Question: Similar to how Apple did it in their music app:

I want to have a 'UITableViewController', but how would I best go about only showing the cells if there's content, otherwise show that "no content" message. Just put a 'UIView' on top of the table view?
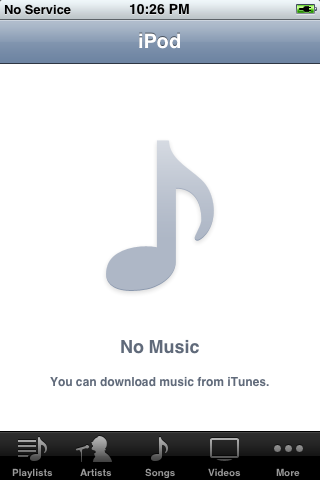
Answer: Design a (UIView) as you wish, add that view to self.view and position it on top of your table view. Make it hidden initially. Then inside '- (NSInteger)tableView:(UITableView *)tableView numberOfRowsInSection:(NSInteger)section' method, you can do something like this.
'''
- (NSInteger)tableView:(UITableView *)tableView numberOfRowsInSection:(NSInteger)section
{
int count = songsArray.count;
if(count==0){
self.noContentView.hidden = NO;
}else{
self.noContentView.hidden = YES;
}
return count;
}
'''